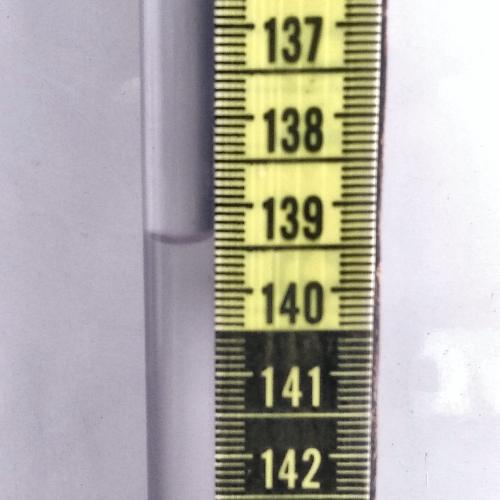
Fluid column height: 139.4 cm